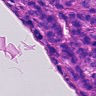
Metastatic tissue present: yes